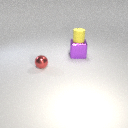
small yellow rubber cylinder above large purple metal cube